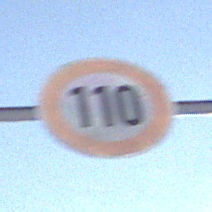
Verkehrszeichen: Geschwindigkeit110
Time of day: MorningAfternoon
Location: Outdoor (Nature)
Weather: PartlyCloudy
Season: Winter
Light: Natural